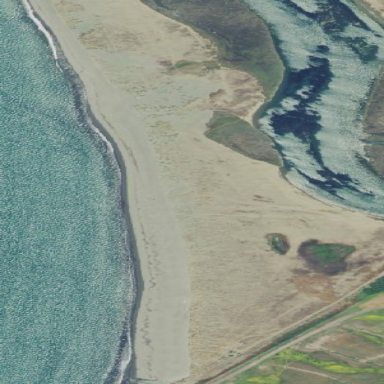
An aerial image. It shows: Sandy beach.